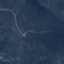
Land use / land cover class: HerbaceousVegetation